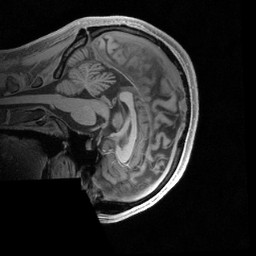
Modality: T1w
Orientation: sagittal
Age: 25
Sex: male
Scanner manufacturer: siemens
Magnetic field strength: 3 T
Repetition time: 2.4 s
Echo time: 0.00224 s